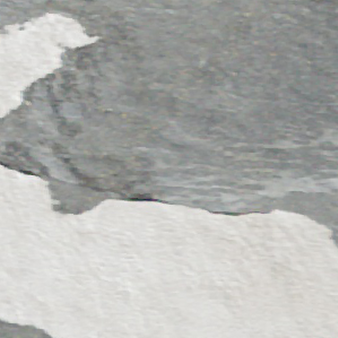
Label: other